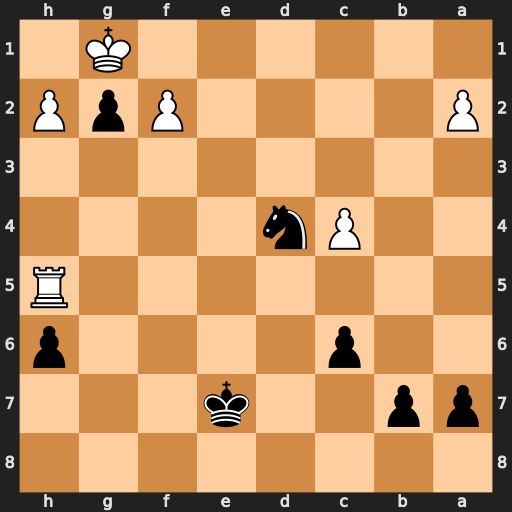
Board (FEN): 8/pp2k3/2p4p/7R/2Pn4/8/P4PpP/6K1
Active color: b
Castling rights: -
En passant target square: -
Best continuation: Ne2+ Kxg2 Nf4+ Kg3 Nxh5+